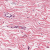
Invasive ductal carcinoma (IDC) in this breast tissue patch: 0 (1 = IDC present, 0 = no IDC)